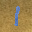
Label: 1